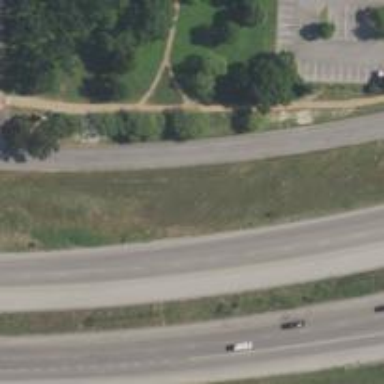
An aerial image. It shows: Tertiary road with asphalt surface and frontage road.